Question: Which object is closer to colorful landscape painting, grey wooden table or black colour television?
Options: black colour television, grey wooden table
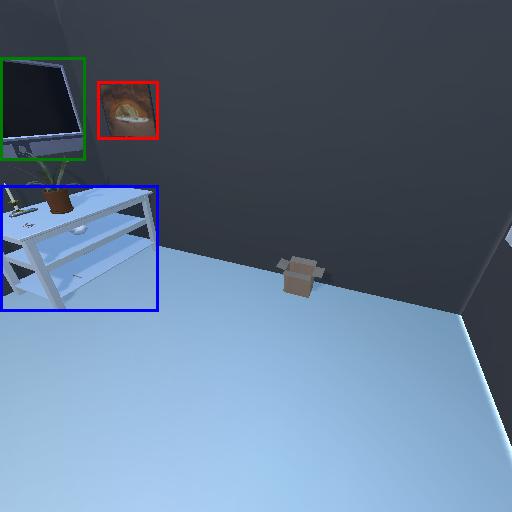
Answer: black colour television